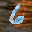
Label: 6